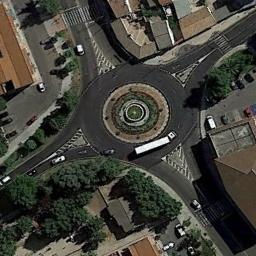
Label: roundabout